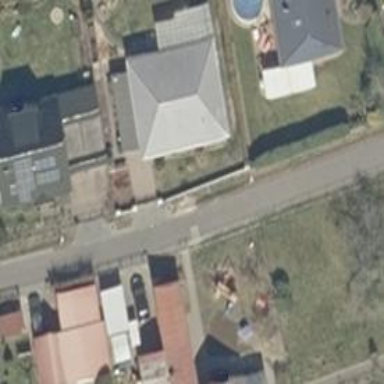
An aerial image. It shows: Smooth asphalt road in residential area.